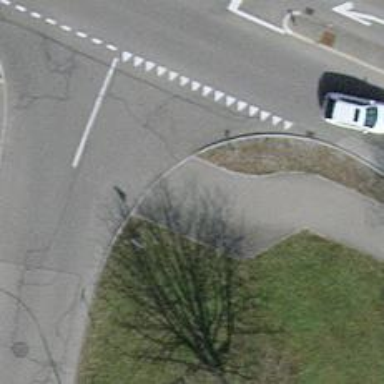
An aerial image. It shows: Kerb serving as barrier.